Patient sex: F
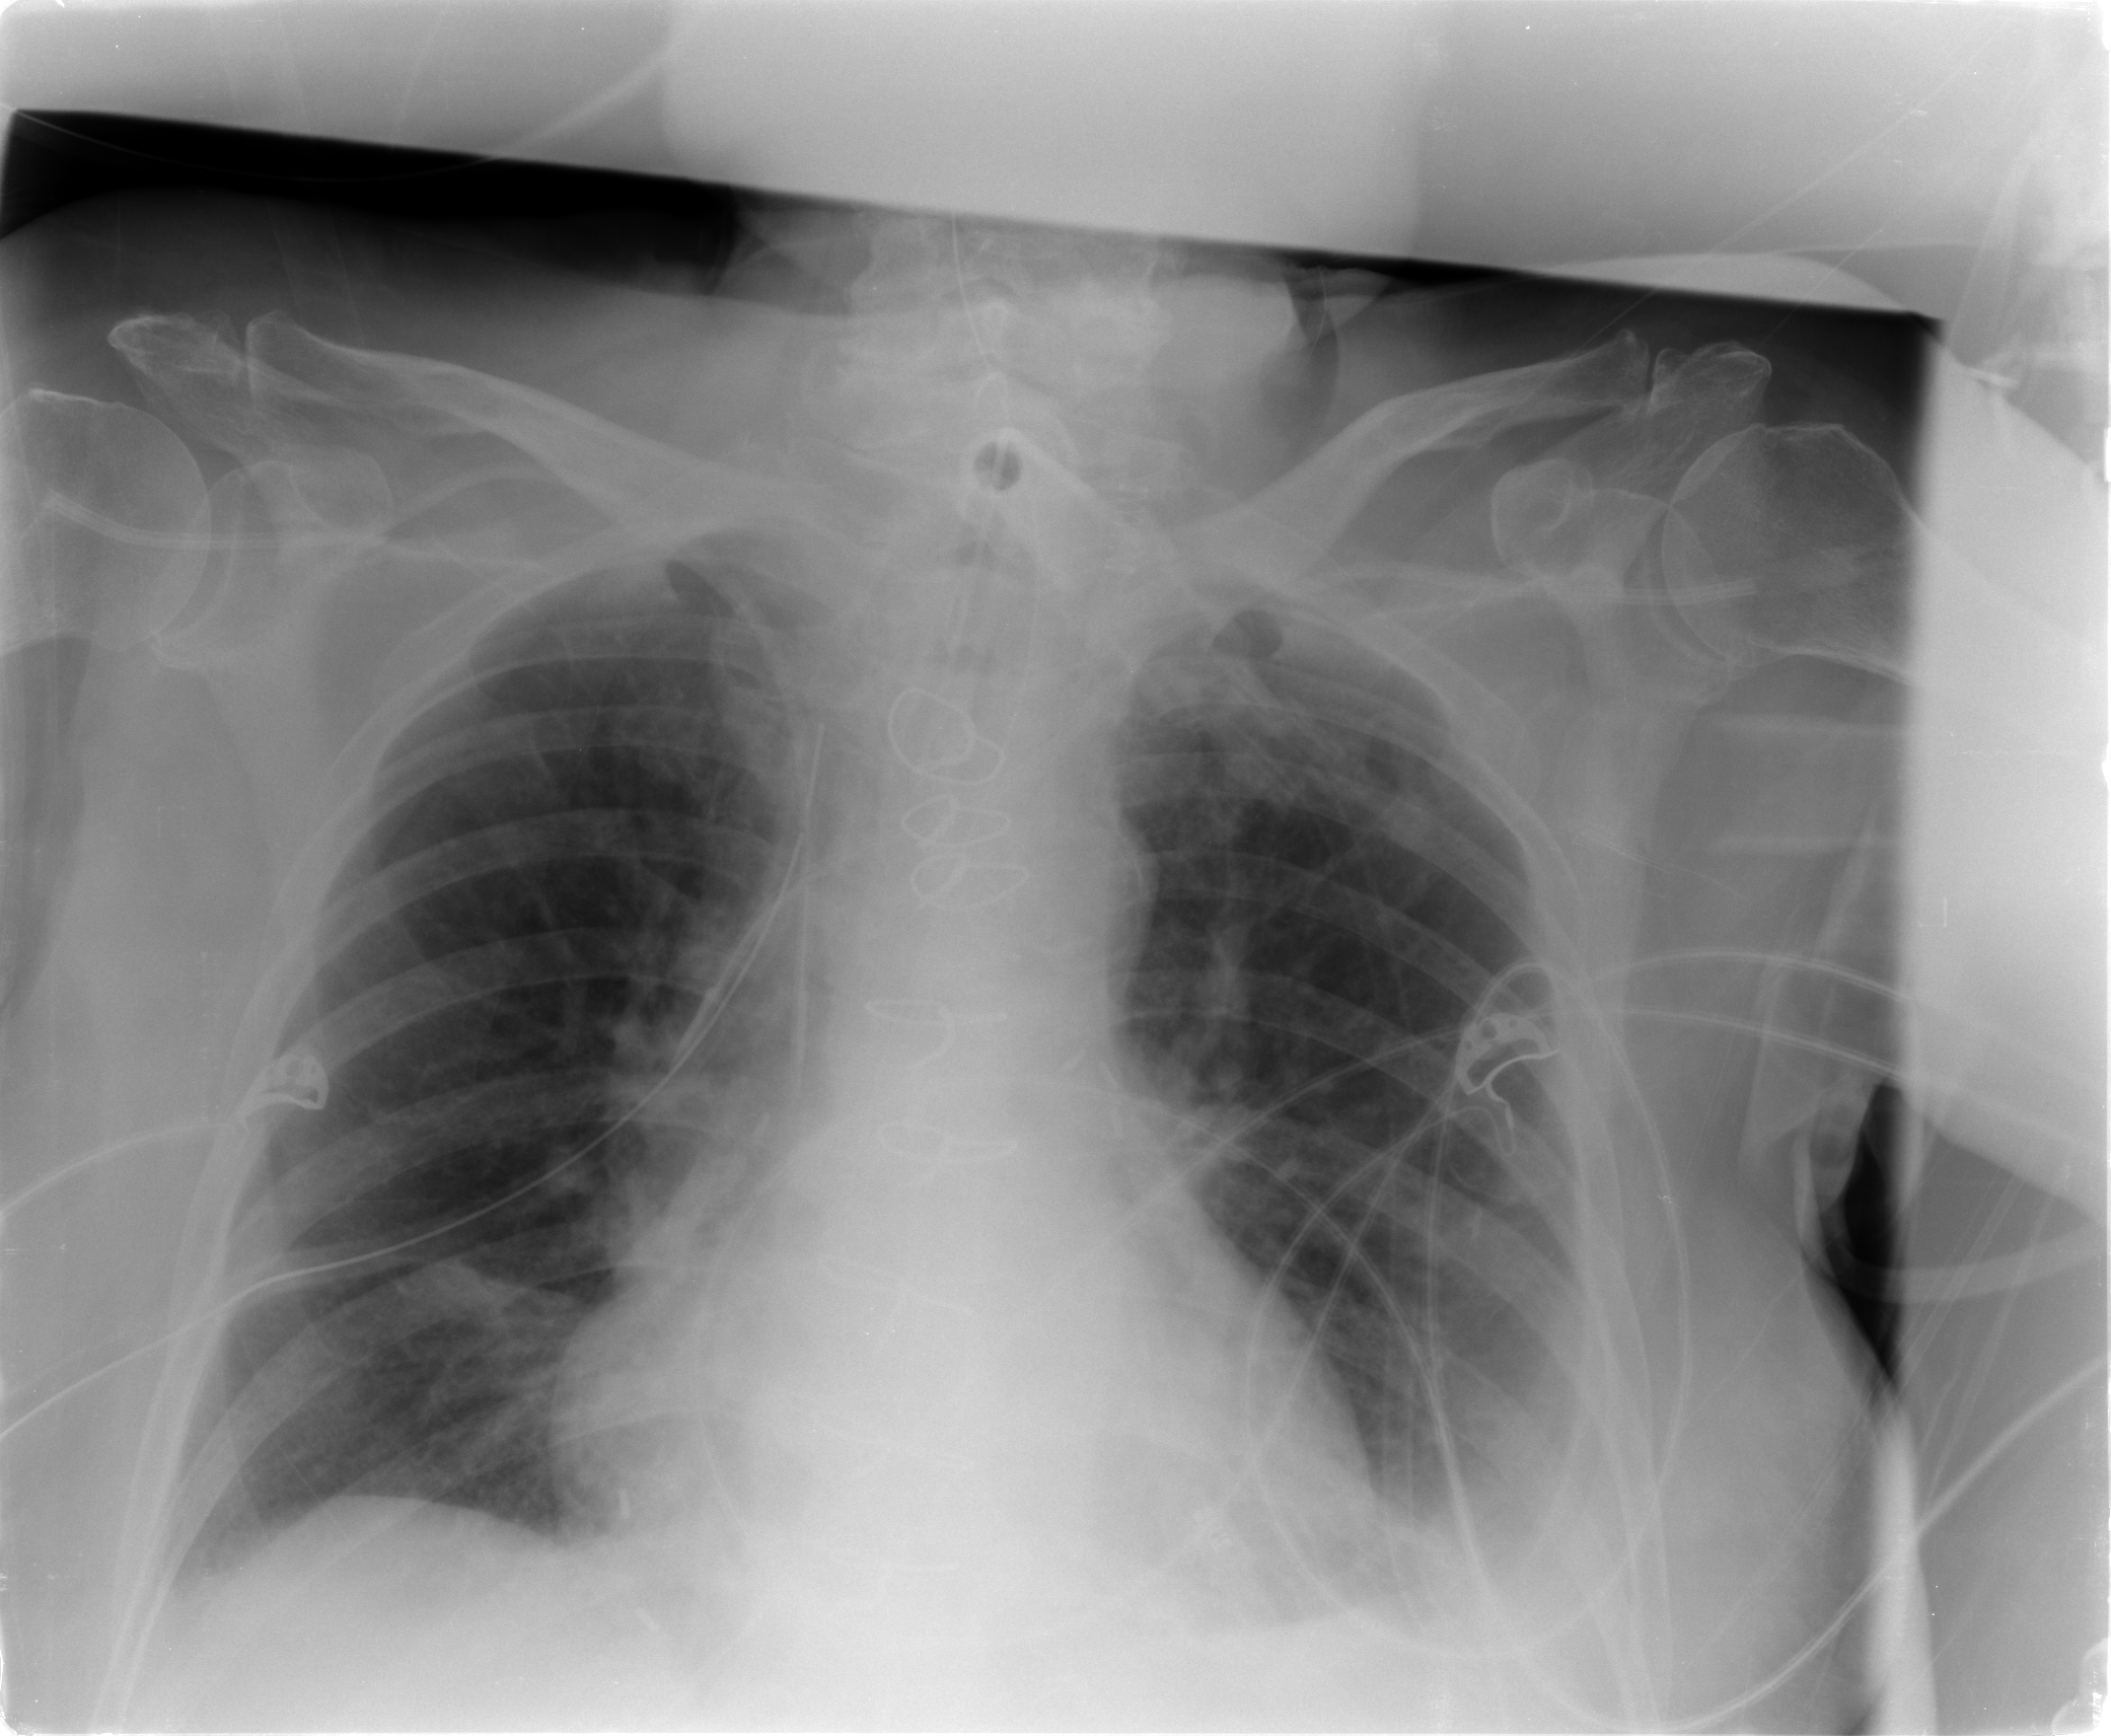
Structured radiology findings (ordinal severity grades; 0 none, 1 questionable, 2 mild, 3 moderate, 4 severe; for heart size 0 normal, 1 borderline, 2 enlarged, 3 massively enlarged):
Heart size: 1
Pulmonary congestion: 0
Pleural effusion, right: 1
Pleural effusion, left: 2
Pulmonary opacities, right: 0
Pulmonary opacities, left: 0
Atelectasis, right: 2
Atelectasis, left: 2